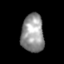
Tissue: skin
Cell type: Epithelial cells
Senescence score: 0.7367
Nuclear area (px): 844
Mean DAPI intensity: 149.395